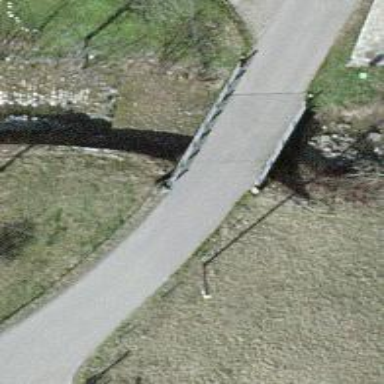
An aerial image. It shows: Unclassified road with bridge.